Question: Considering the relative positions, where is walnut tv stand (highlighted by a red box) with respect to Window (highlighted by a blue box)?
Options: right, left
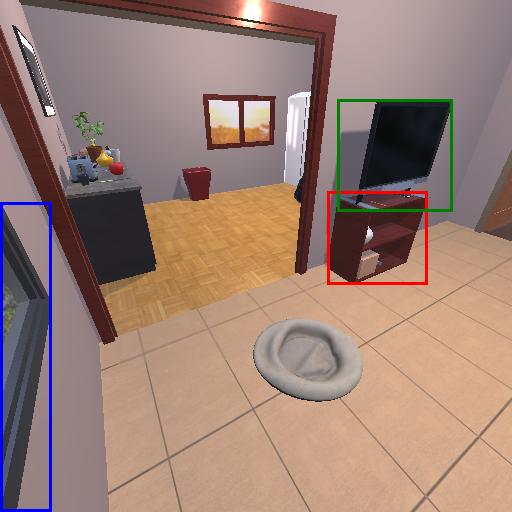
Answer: right